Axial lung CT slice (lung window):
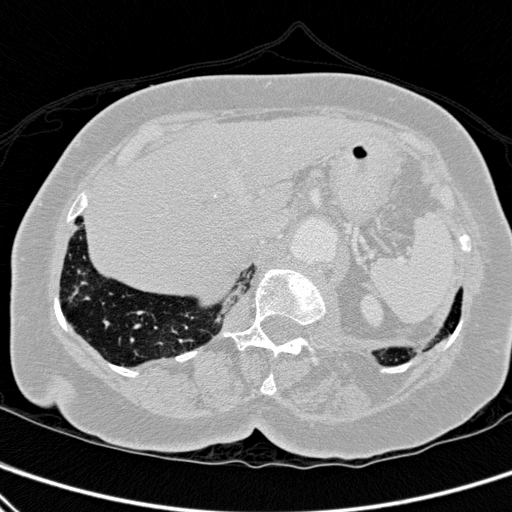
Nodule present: no